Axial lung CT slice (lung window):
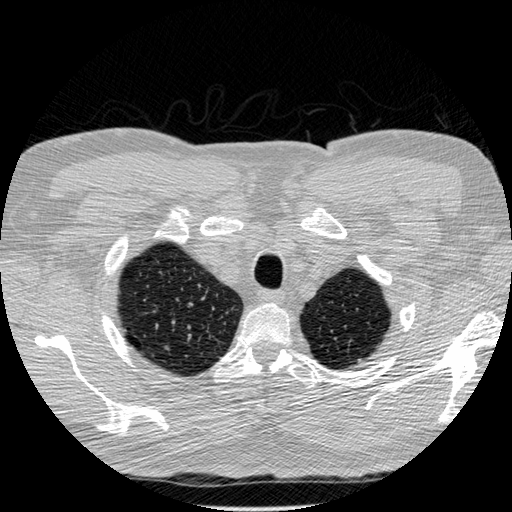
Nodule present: no